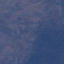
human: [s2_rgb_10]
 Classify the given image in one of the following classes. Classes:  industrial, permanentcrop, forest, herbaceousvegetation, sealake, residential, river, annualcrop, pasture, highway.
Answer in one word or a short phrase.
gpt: HerbaceousVegetation